Question: I am interested in modeling the trading strategy so I tried to use python to simulate the strategy. I wrote this from scratch and there are a few problems when I run it.
'''
def strategy(strain, date, cash, holding):
def order(strain, amount, date, cash, holdling):
cash[date]=cash[date-1] - strain[date-1]*amount
holding[date]=holding [date-1] + amount
return
amount = int(cash[0]*0.1/strain[date-1])
cash.append(cash[date-1])
holding.append(holding[date-1])
if (#some strategy) : order(strain, amount, date, cash, holding)
return cash, holding
def main():
cash = [<PHONE>,<PHONE>]
holding = [0,0]
total = []
new = #an array of time series data
day = len(new)
Time = np.arange(2, day-20, 1)
for j in np.arange(2, day-20, 1):
**cash, holding = strategy (new, j, cash, holding)**
count = cash[j-1] + holding[j-1]*new[j-1]
count = count/<PHONE>
total.append(count)
plt.plot(Time, total, 'r', label='return')
if __name__ == "__main__":
main()
'''
I use 'cash' and 'holding' lists to store the buying power left and the shares I am holding. 'total' list is used to store the return. As I define in strategy method, I first append a new element in 'cash' and 'holding' to be the same as previous one, and if the signal to order is triggered order method will be called and the new element will be replaced. However after I ran the code, 'cash' and 'total' will somehow drop back to the initial value <PHONE> and 1, even though I never intended to set them.
Is there something wrong with 'cash, holding = strategy (new, j, cash, holding)'?

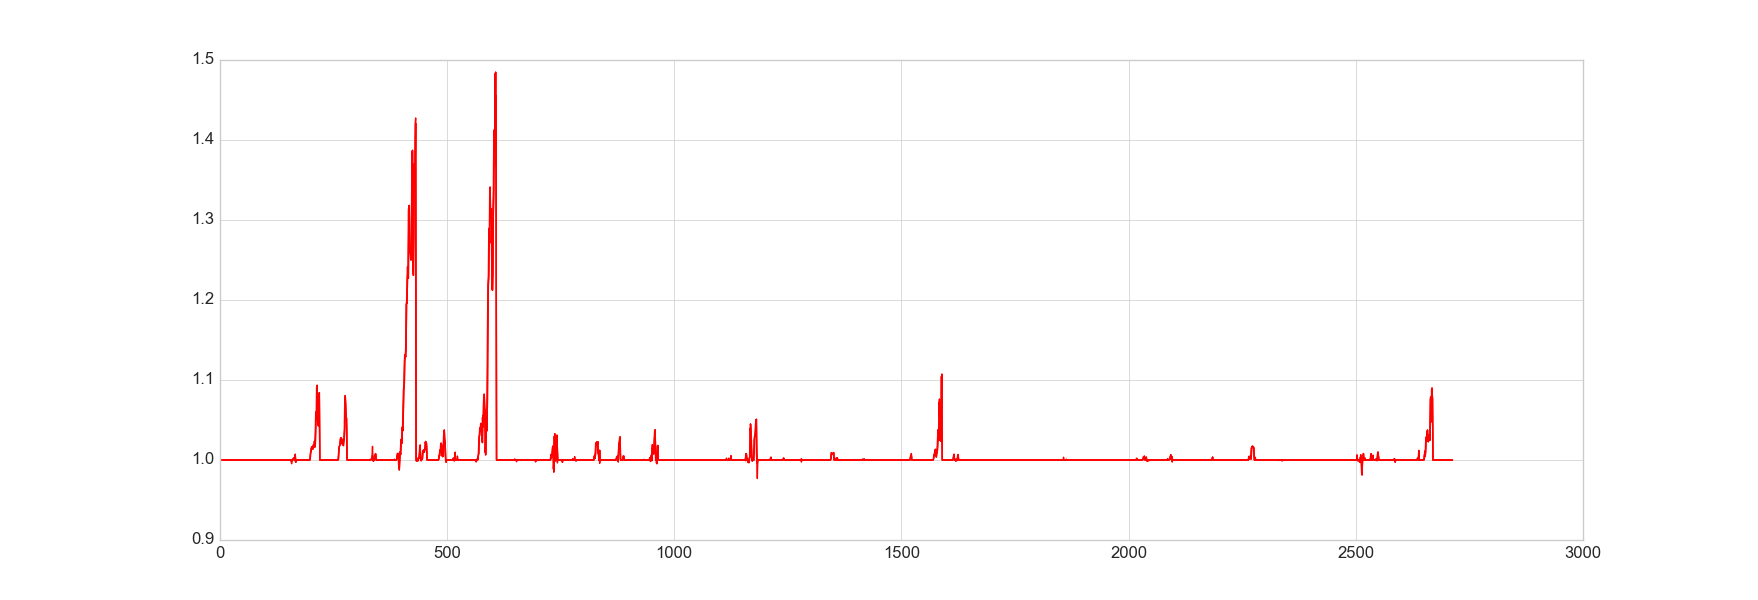
Answer: In your 'order' function you were passing the arguments and modifying them but wasn't returning them that is why no change was reflected on holding even when 'cash' was updated with a new element.
'''
def strategy(strain, date, cash, holding):
def order(strain, amount, date, cash, holdling):
cash[date]=cash[date-1] - strain[date-1]*amount
holding[date]=holding [date-1] + amount
return cash, holding
amount = int(cash[0]*0.1/strain[date-1])
cash.append(cash[date-1])
holding.append(holding[date-1])
if (#some strategy) :.
cash, holding = order(strain, amount, date, cash, holding)
return cash, holding
'''